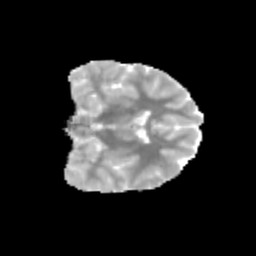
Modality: MD
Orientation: coronal
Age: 11
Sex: female
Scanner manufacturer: siemens
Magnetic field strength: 3 T
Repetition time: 3.8 s
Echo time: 0.07 s